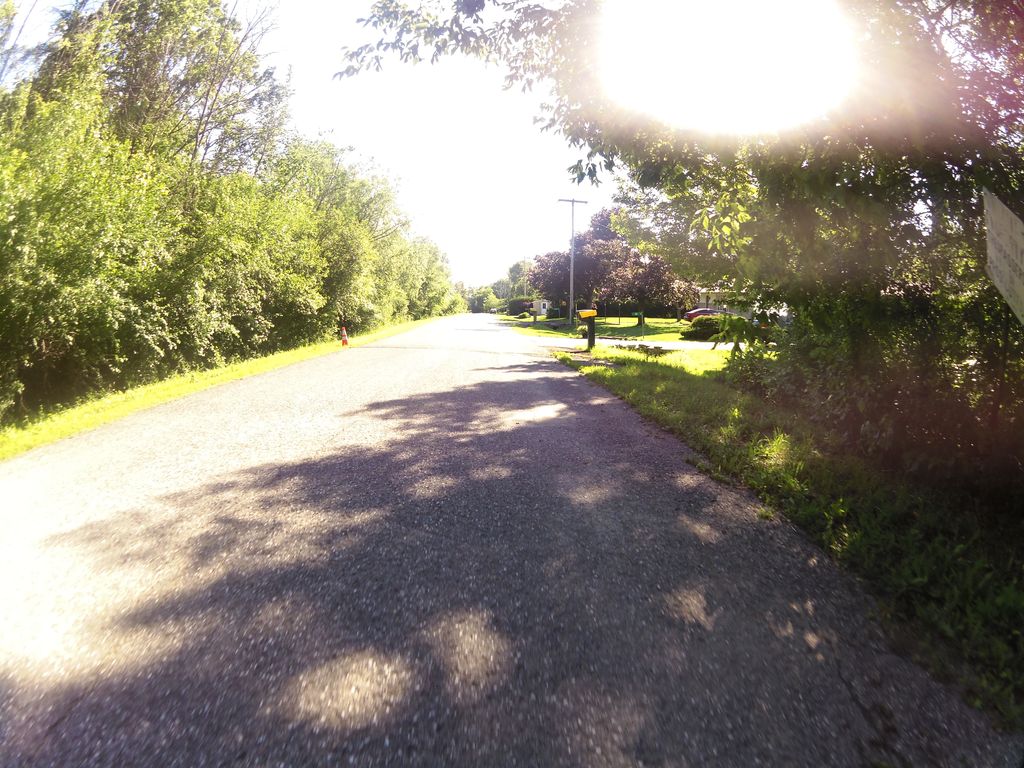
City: ottawa-gatineau